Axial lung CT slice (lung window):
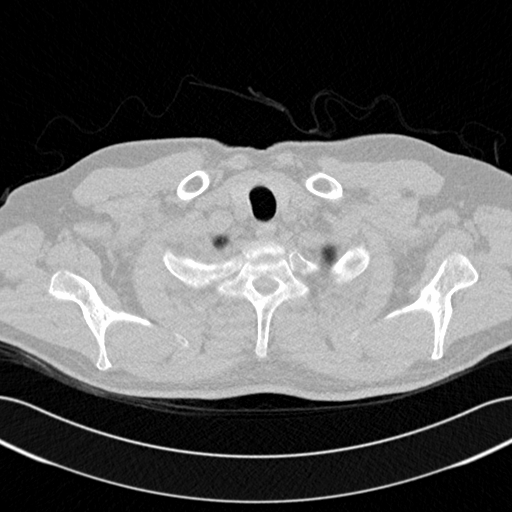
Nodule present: no